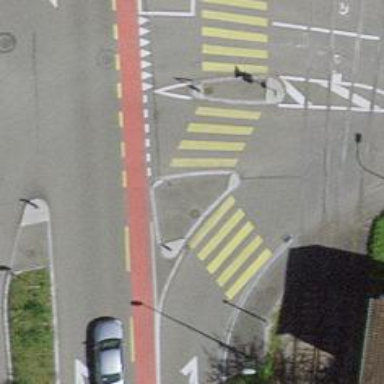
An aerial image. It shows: Marked crossing with zebra stripes on the road.